Question: Well, after it initially not working I managed to find the 'StandardStyles.xaml' file which contains things like '{StaticResource EditAppBarButtonStyle}' that are used all over MSDN in examples. I uncommented the declaration of 'EditAppBarButtonStyle' in 'StandardStyles.xaml' so now the app does not crash but now it just shows up with this:

And the XAML code is:
'''
<Page.BottomAppBar>
<AppBar x:Name="bottomAppBar" Padding="10,0,10,0" Background="Black">
<Grid>
<StackPanel Orientation="Horizontal" HorizontalAlignment="Right">
<Button x:Name="Edit" Tag="Edit" Content="{StaticResource EditAppBarButtonStyle}"/>
</StackPanel>
</Grid>
</AppBar>
</Page.BottomAppBar>
'''
After searching all over I can't figure this one out. I didn't even see StandardStyles.xaml mention anywhere, I had to download a sample from MSDN and then go through every file and see what was different. Could anybody tell me why it does not show up with an icon? It is probably a quick thing that I just haven't managed to find.
Also, is this sort of stuff actually mentioned anywhere on MSDN? Thanks
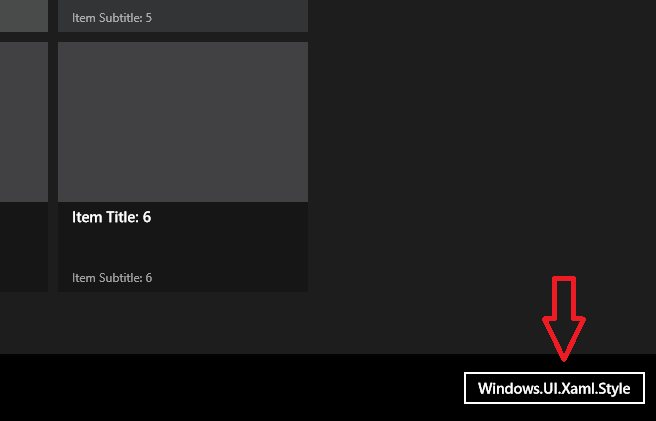
Answer: The problem is that you set the style to the 'Content' property rather than the 'Style' property.
Try:
'''
<Button x:Name="Edit" Tag="Edit" Width="115" Height="70" Style="{StaticResource EditAppBarButtonStyle}"/>
'''
In xaml, if you set an object to display that isn't a visual object, then it will simply print the type of the object, which is why you saw 'Windows.UI.Xaml.Style' since that is the type of a style.